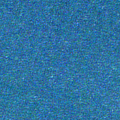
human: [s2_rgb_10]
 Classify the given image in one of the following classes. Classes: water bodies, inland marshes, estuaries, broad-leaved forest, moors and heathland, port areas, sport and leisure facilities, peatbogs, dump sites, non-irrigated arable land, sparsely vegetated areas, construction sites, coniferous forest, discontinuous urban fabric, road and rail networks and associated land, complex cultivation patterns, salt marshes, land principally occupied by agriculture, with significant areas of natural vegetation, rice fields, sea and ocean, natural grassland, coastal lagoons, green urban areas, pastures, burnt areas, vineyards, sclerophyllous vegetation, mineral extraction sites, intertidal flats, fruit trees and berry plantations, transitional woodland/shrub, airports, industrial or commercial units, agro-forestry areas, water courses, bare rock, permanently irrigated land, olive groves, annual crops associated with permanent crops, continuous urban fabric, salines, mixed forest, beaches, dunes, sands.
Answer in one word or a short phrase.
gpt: sea and ocean